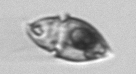
Label: Amphidinium